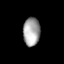
Tissue: lung
Cell type: Endothelial cells
Senescence score: 0.5565
Nuclear area (px): 471
Mean DAPI intensity: 163.412